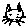
Label: cat